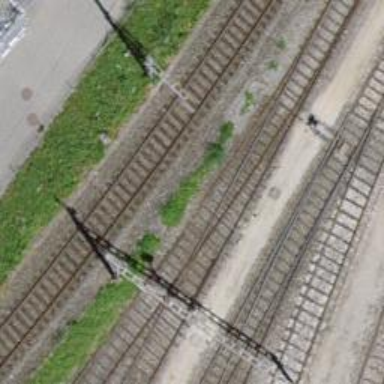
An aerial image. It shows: Railway yard with electrified contact lines.